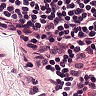
Metastatic tissue present: no